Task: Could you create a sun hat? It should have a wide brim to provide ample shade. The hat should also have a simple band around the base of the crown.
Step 169:
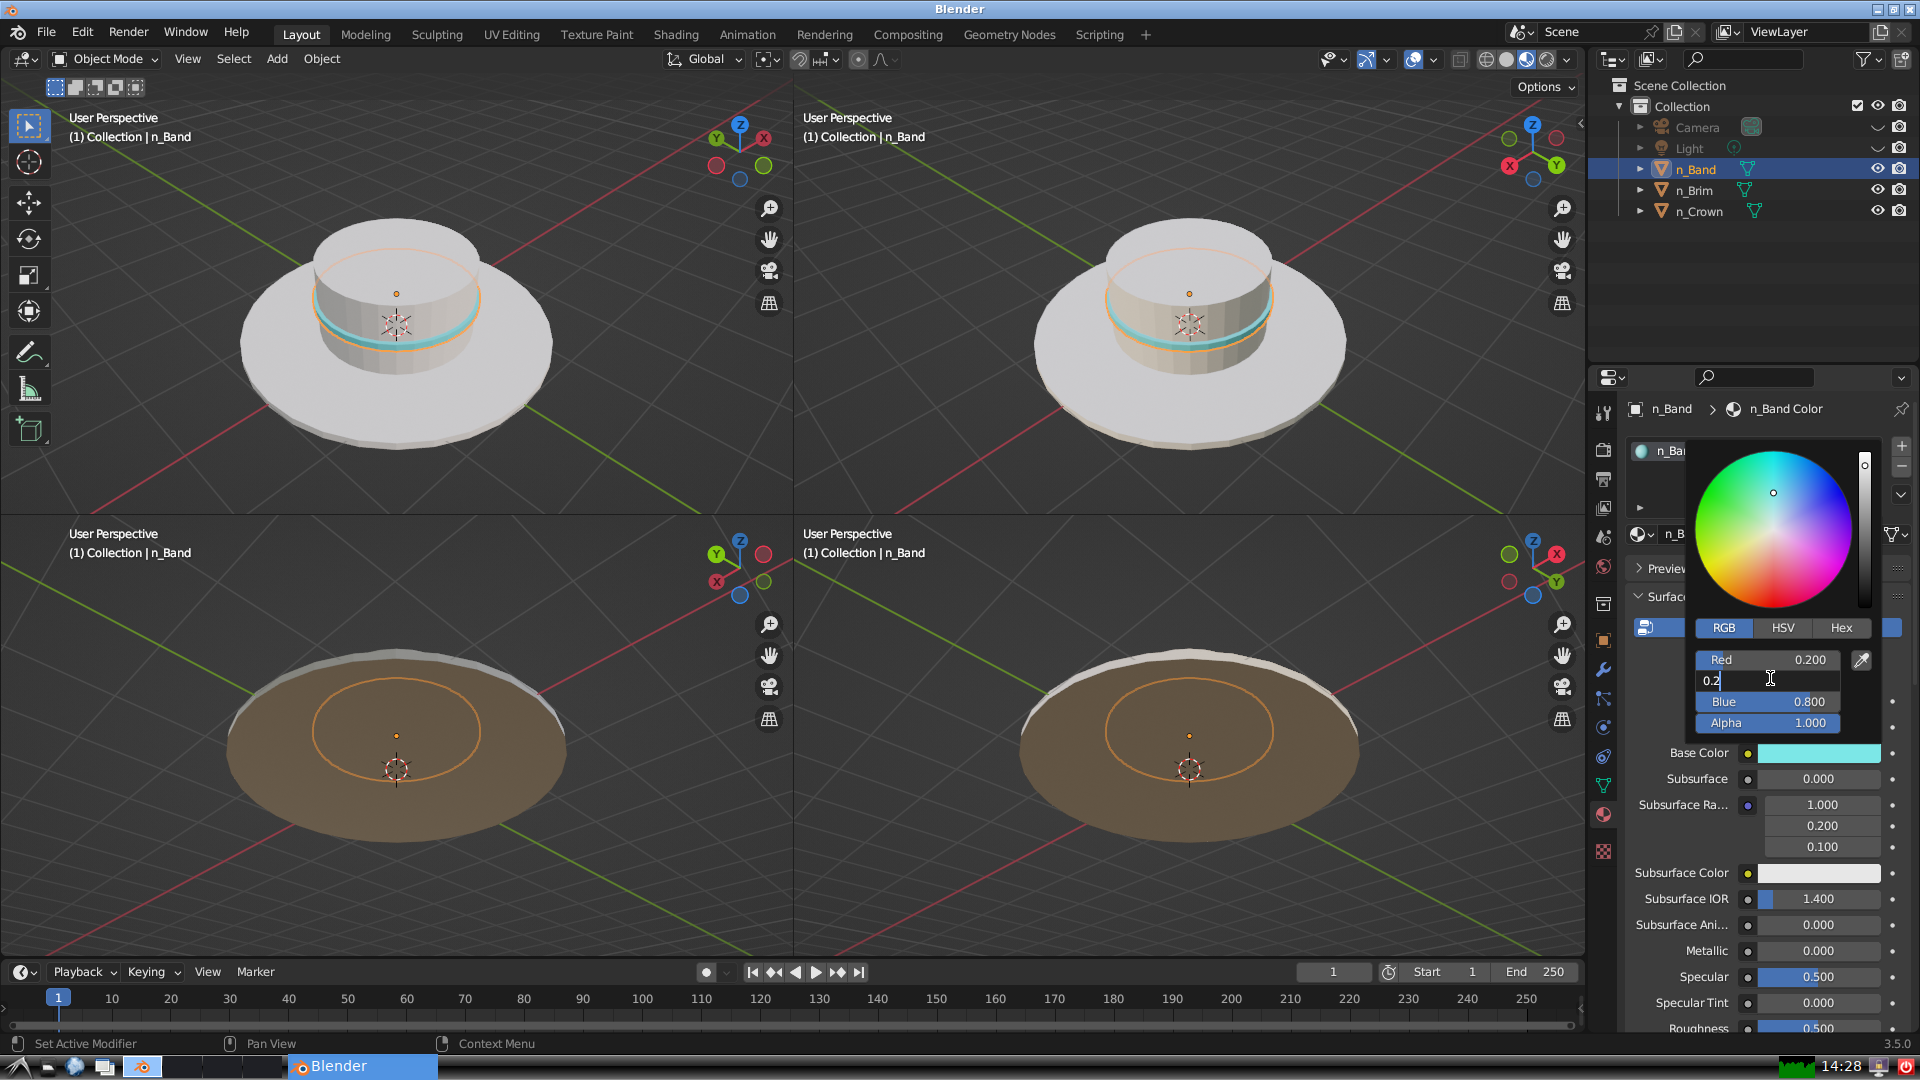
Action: {"key_press": ['Return']}